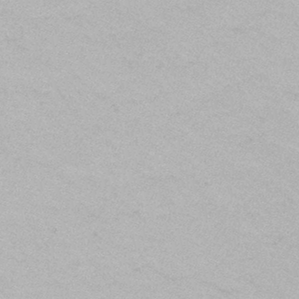
Label: frost